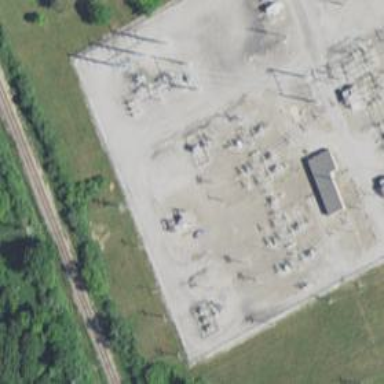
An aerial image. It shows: Switch used for power control.